Question: Why array 2 is not toggling?
"-" toggled, "+" not toggled

php code:
'''
$html = '';
$array = array('1' => 'Airport', '2' => 'Restaurant', '3' => 'Market');
foreach ($array as $key => $name) {
$x = $key;
$html .= '<table class="pad-3"><tr>';
$html .= '<td><a href='javascript:toggle("' . $x . '");'>
<img id="' . $x . '_img_1" src="../img/expandable_1.gif" width="9" height="9"/>
<img id="' . $x . '_img_2" src="../img/expandable_2.gif" width="9" height="9" style="display:none"/> ' . $name . '</a>
</td>';
$html .= '</tr></table>';
$html .= '<div id="' . $x . '_div_1" style="margin-left:15px;display:none;">';
$html .= '</div>';
}
echo $html;
'''
javascript:
'''
function toggle(type) {
var a = $('#' + type + '_div_1');
var b = $('#' + type + '_img_1');
var c = $('#' + type + '_img_2');
if (a.is(':visible')) {
a.hide();
b.show();
c.hide();
} else {
a.show();
b.hide();
c.show();
}
'''
}
Temporary Fix: I tried to change my Restaurant array index to 3. sample: "$array = array('1' => 'Airport', '3' => 'Restaurant', '4' => 'Market');"
Additional Info: when I add an alert line on the js. When I click the Restaurant the alert will prompt but still not toggling
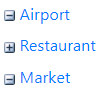
Answer: You REALLY need to delegate
I have simplified the whole thing - gotten rid of the needless table and the images
'''
window.addEventListener("load",function() {
document.getElementById("container").addEventListener("click",function(e) {
const tgt = e.target.closest("a");
if (tgt && tgt.classList.contains("toggle")) {
e.preventDefault(); // stop link
let isHidden = tgt.nextElementSibling.hidden;
tgt.nextElementSibling.hidden = !isHidden;
tgt.querySelector("span.exp").classList.toggle("plus",!isHidden)
tgt.querySelector("span.exp").classList.toggle("minus",isHidden)
}
})
})
'''
'''
.content {
margin-left: 15px;
}
.pad-3 {
padding: 3px
}
a.toggle {
text-decoration: none
}
.exp {
font-size: 12px;
padding-right: 10px;
}
.exp.plus::after {
content: ""
}
.exp.minus::after {
content: ""
}
'''
'''
<div id="container">
<a href="#" class="pad-3 toggle"><span class="exp plus"></span>Airport</a>
<div class="content" hidden>Airport</div><br/>
<a href="#" class="pad-3 toggle"><span class="exp plus"></span>Restaurant</a>
<div class="content" hidden>Restaurant</div><br/>
<a href="#" class="pad-3 toggle"><span class="exp plus"></span>Market</a>
<div class="content" hidden>Market</div><br/>
</div>
'''
PHP
'''
<div id="container">
<?php
$array = array('1' => 'Airport', '2' => 'Restaurant', '3' => 'Market');
foreach ($array as $key => $name) { ?>
<a href="#" class="pad-3 toggle"><span class="exp plus"></span><?= $name ?></a>
<div class="content" hidden>
<?= $name ?>
</div><br/>
<? } ?>
</div>
'''